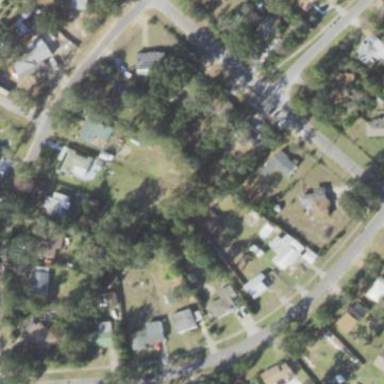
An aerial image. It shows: This residential area consists of single-family homes.